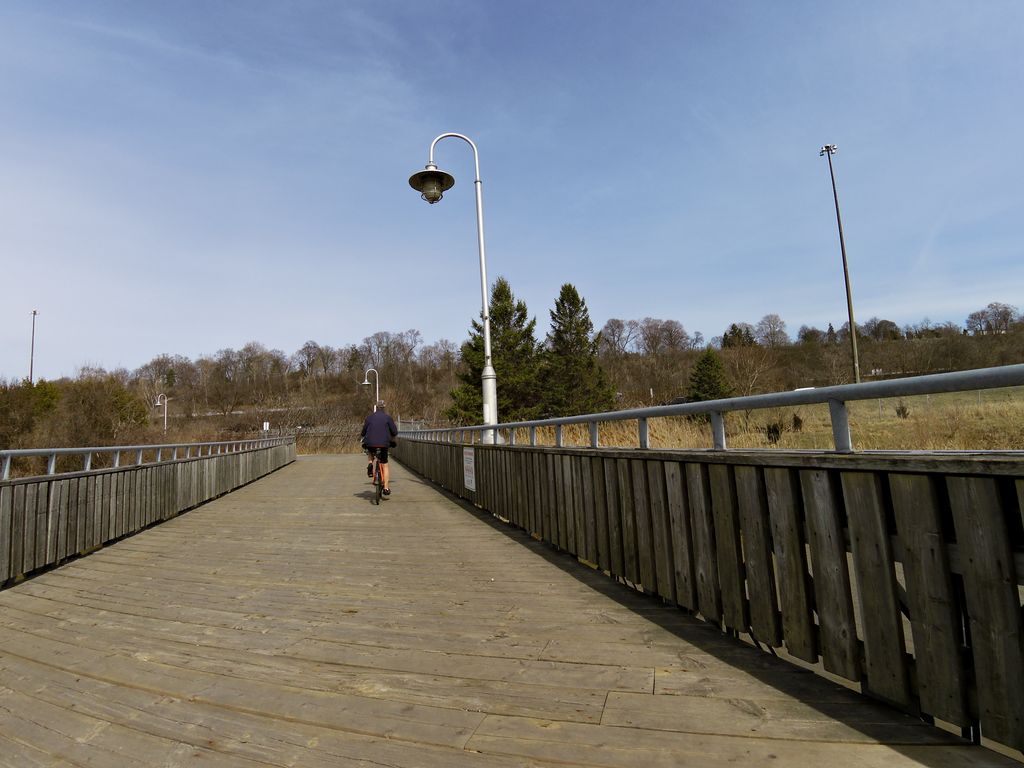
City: hamilton